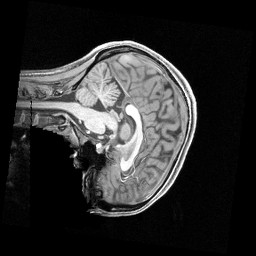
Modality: T1w
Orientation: sagittal
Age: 19
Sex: female
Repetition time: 2.4 s
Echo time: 0.00222 s